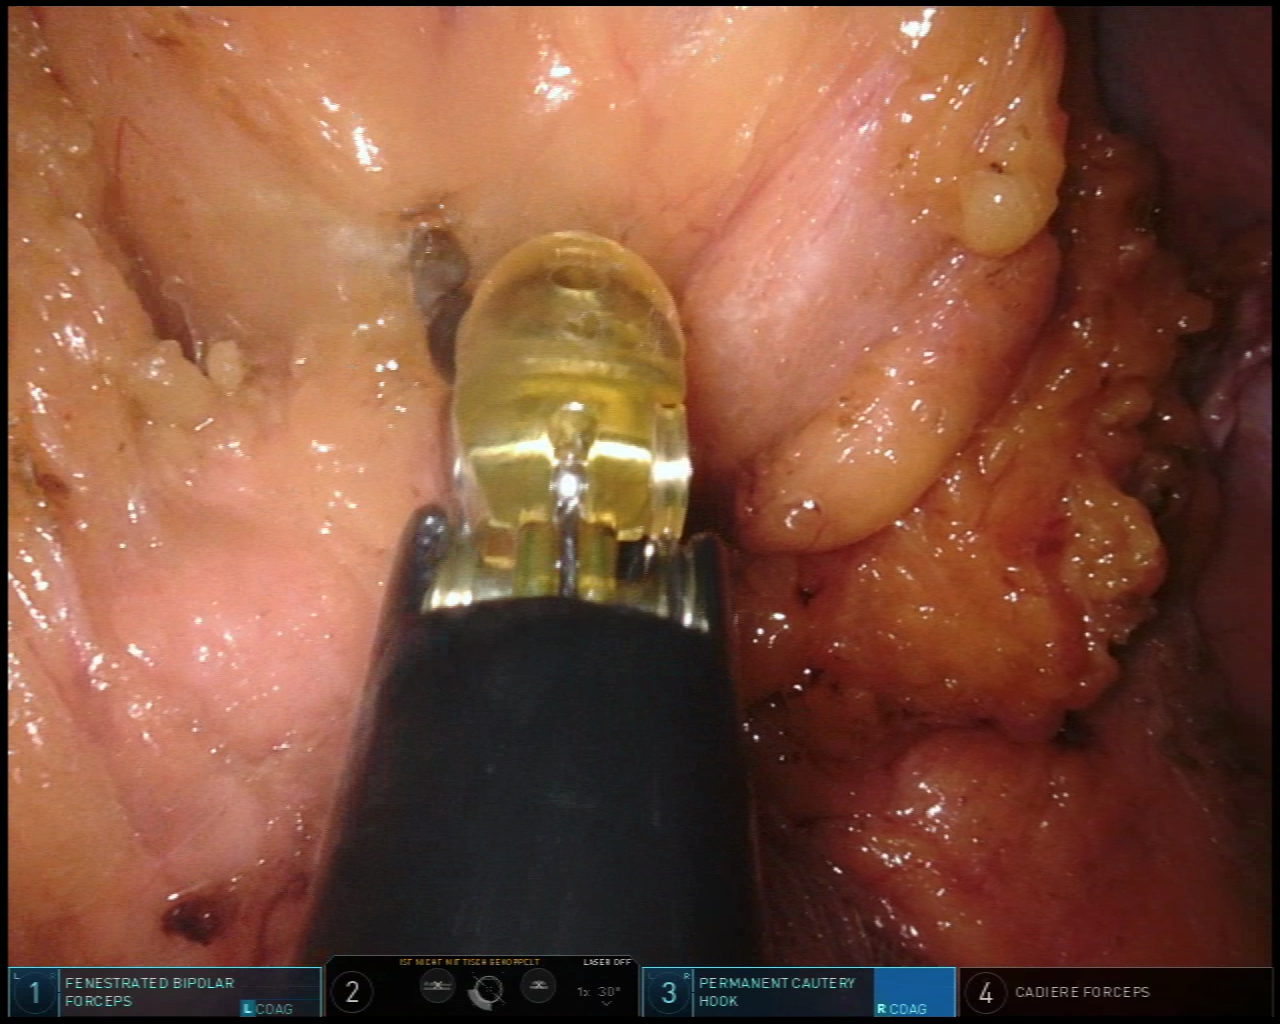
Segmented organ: pancreas
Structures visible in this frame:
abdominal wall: yes
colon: no
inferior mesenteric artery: no
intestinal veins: no
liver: no
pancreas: yes
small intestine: no
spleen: no
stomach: no
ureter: no
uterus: no
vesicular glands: no